Field crop: maize
Growth stage: 2
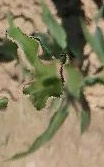
Species: maize